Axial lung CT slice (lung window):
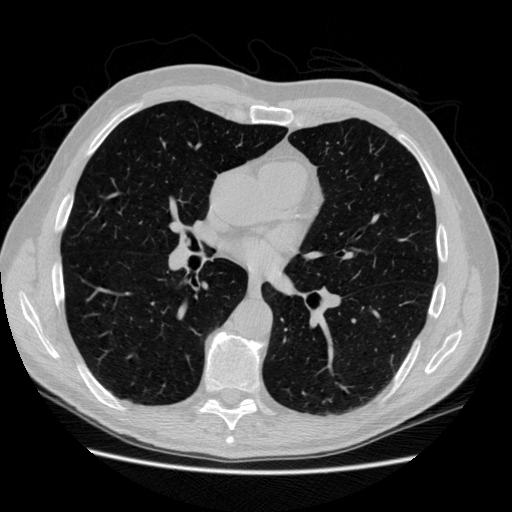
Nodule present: no